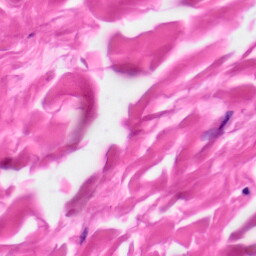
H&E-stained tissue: Skin